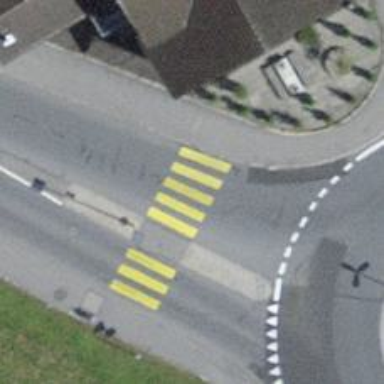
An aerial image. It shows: Uncontrolled zebra crossing with pedestrian island.